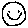
Label: smiley face